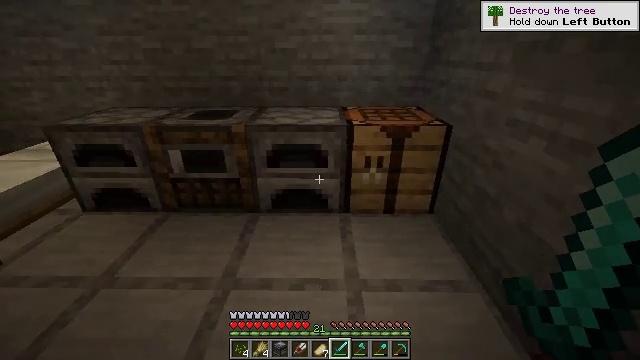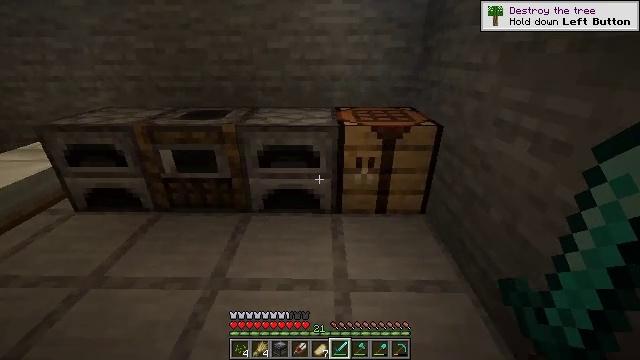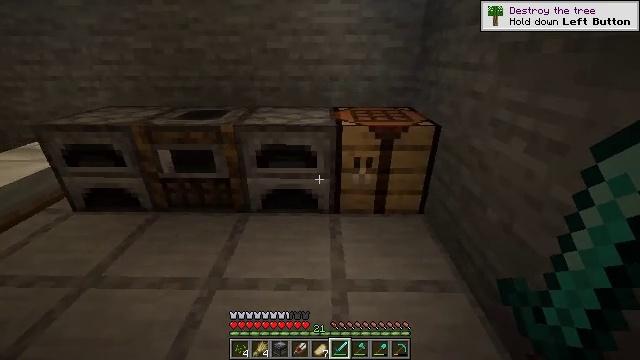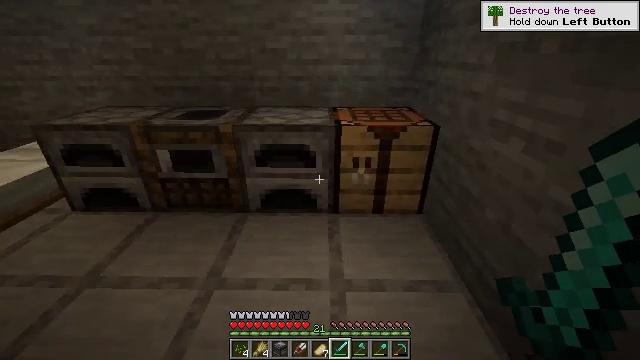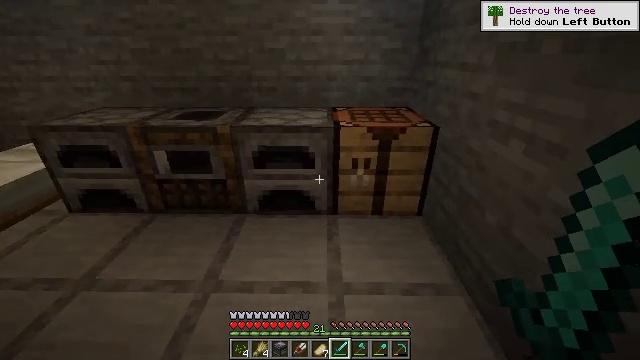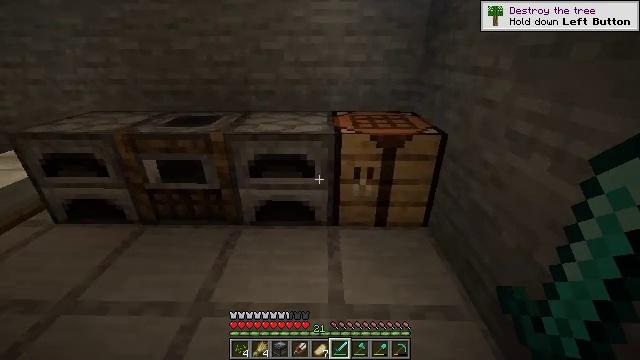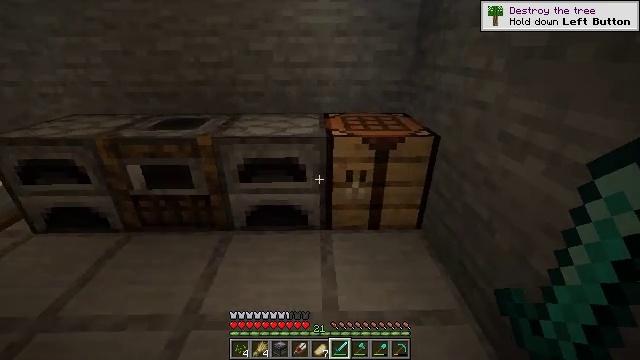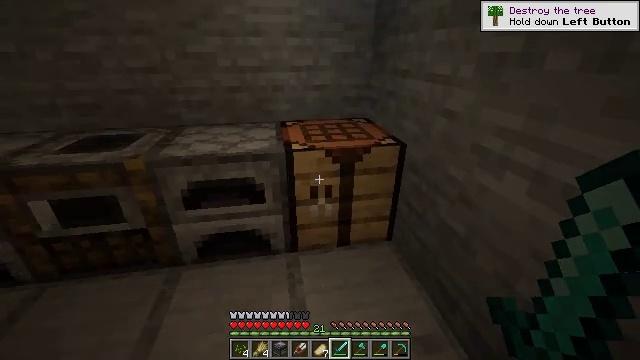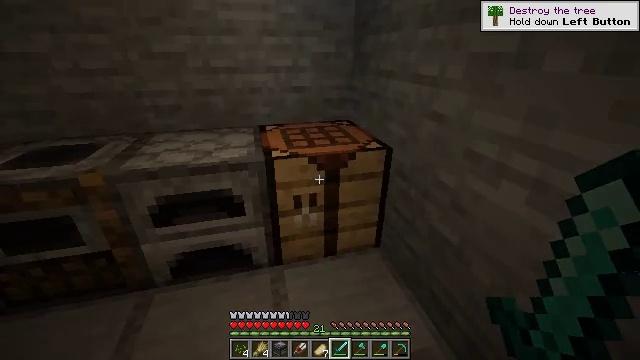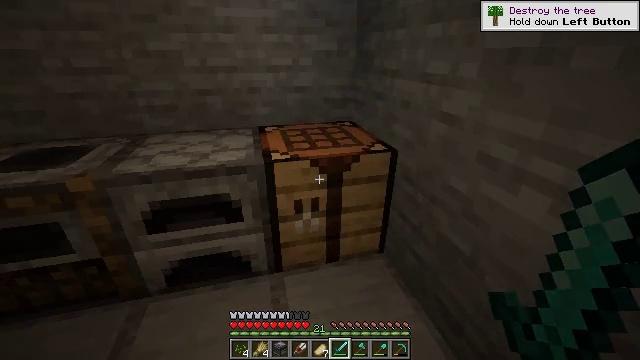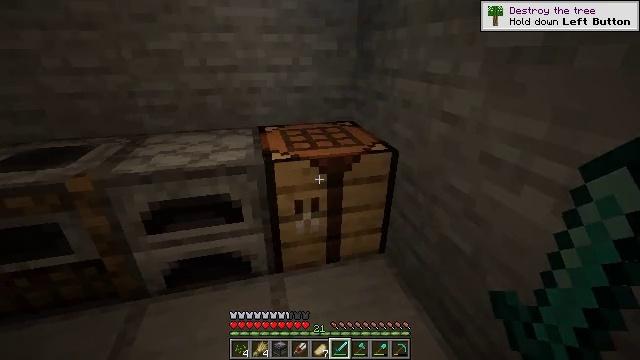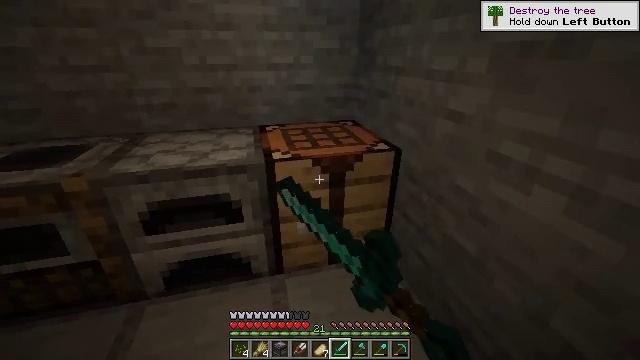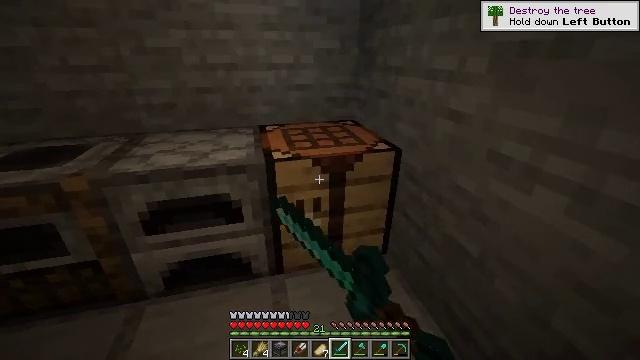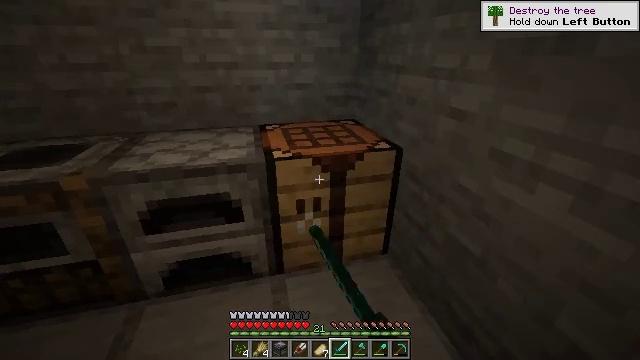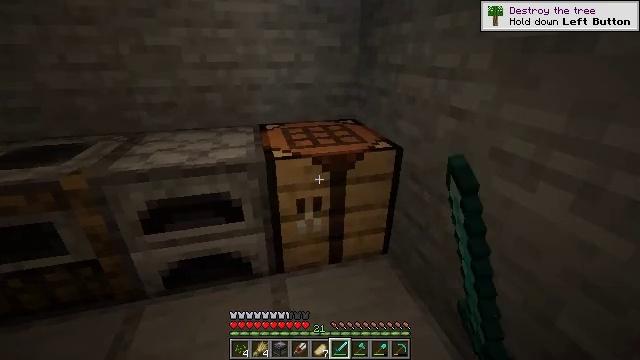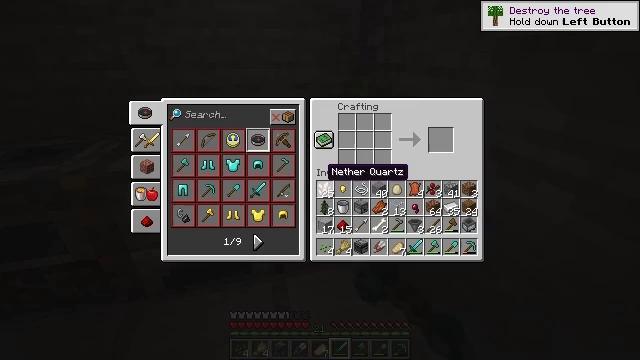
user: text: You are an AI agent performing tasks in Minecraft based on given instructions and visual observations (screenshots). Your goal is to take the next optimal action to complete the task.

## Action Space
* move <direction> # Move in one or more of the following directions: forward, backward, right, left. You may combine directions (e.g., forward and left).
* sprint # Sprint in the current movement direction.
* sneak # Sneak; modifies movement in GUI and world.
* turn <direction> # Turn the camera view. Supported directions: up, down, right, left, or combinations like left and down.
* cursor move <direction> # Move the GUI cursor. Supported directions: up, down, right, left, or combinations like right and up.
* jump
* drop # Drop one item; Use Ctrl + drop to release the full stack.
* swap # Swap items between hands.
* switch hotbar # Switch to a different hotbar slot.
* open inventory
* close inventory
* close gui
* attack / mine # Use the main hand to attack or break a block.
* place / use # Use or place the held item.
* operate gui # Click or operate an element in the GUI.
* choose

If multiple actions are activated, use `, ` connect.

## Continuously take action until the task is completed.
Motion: motion action
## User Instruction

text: Remove a stone hoe from the inventory.
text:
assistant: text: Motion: no_op
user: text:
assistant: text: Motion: no_op
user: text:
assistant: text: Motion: no_op
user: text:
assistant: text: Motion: move forward
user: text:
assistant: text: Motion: move forward
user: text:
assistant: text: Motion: move forward, turn right
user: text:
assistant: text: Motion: move forward, turn right
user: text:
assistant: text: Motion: turn right
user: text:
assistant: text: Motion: no_op
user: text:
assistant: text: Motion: use / place
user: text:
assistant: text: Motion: use / place
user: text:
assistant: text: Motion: use / place
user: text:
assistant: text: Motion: use / place
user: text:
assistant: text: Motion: use / place
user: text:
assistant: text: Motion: no_op
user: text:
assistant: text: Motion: no_op
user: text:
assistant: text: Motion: no_op
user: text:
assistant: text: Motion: no_op
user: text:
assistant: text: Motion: turn right
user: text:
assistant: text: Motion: no_op
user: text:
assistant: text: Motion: turn right and down
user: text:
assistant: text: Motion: turn down
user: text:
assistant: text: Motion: turn right
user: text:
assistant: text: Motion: turn right
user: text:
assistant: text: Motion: turn right and down
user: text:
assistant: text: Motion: turn right and down
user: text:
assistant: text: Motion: turn right
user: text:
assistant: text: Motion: no_op
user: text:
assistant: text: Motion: no_op
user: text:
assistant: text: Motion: no_op